Question: In my application I need to select the image. So I use input tag of type "file". The UI looks like the following image,
'''
<input type="file" id="fileUploader">
'''

How can I write the above input tag as '<a>' tag so that when clicking on the camera image I need to select the file,
'''
<a href="#" onClick='#'><img src="img/camera.jpg"/></a>
'''
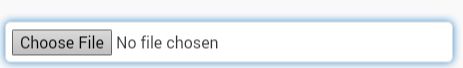
Answer: Try this:
'''
$(function(){
$('#anchorlink').click(function(){
$(this).replaceWith('<input type="file" id="fileUploader" />');
$('#fileUploader').click();
})
});
<a href="#" id="anchorlink" >click<img src="stylish.png"/></a>
'''
<URL>